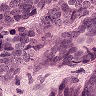
Metastatic tissue present: yes